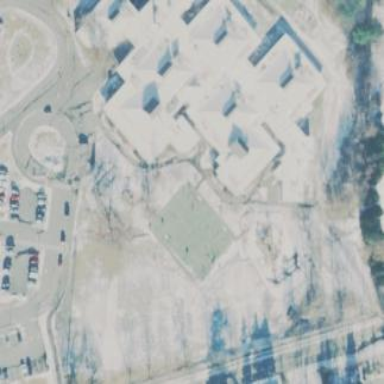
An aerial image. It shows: Basketball court located in leisure land pitch.